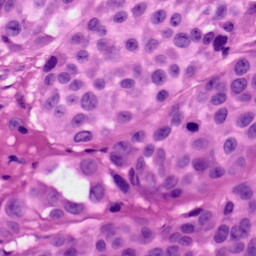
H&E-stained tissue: Skin